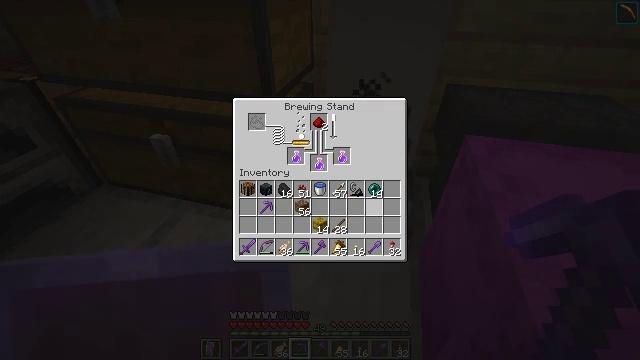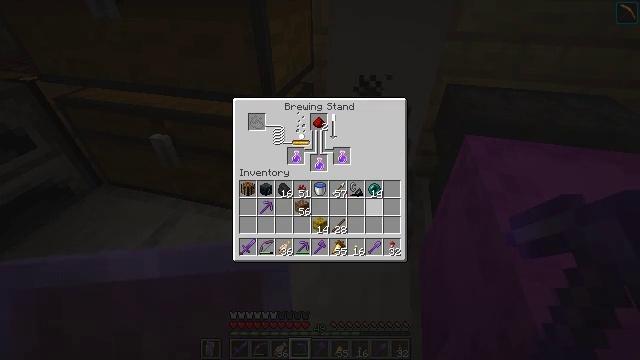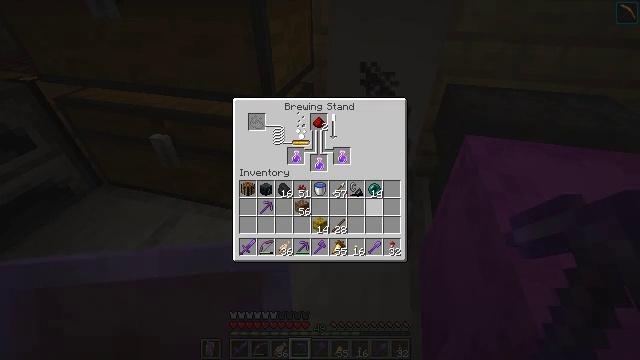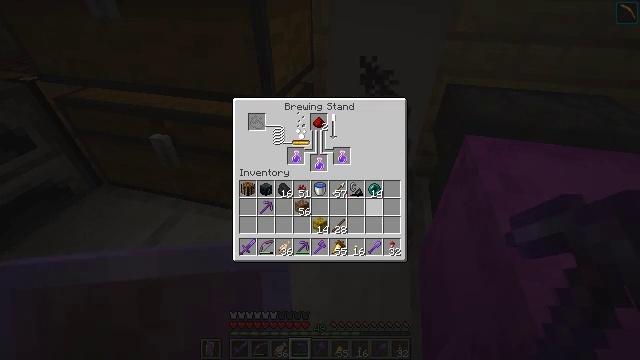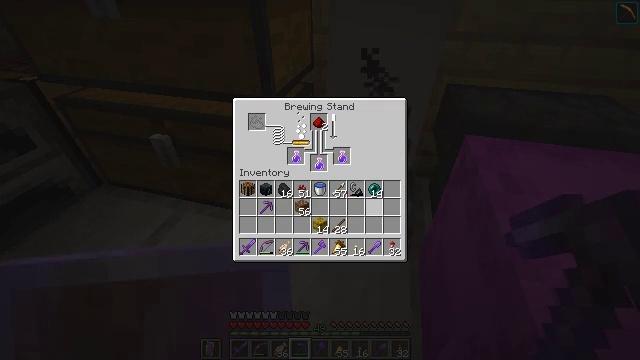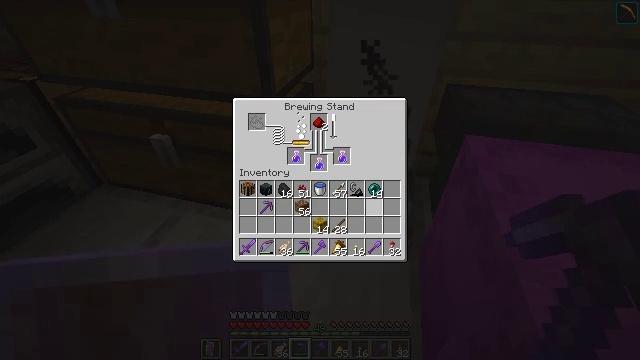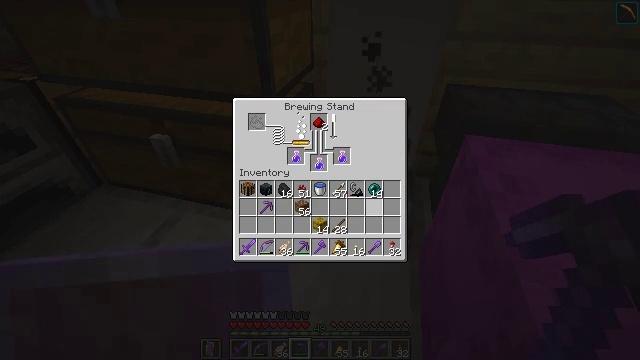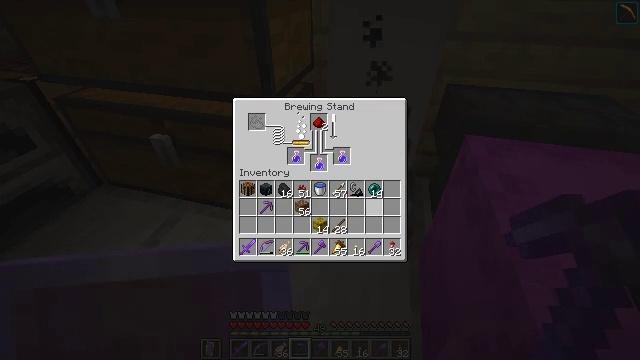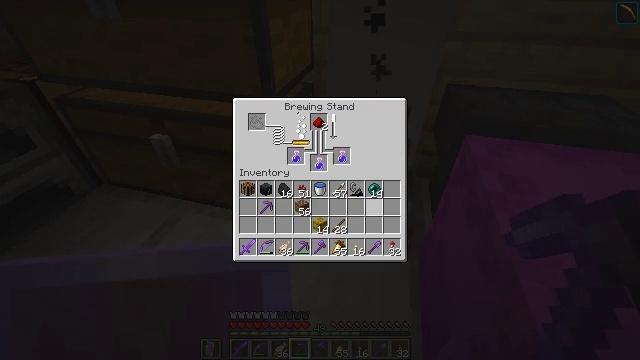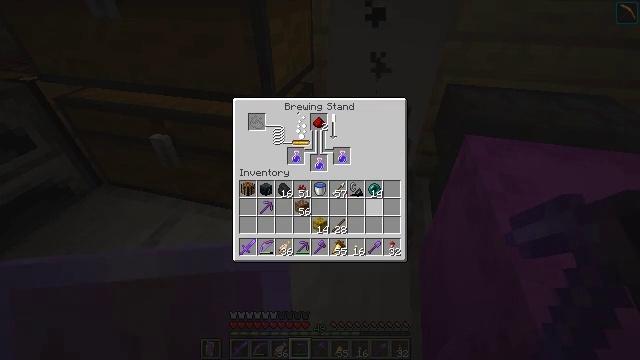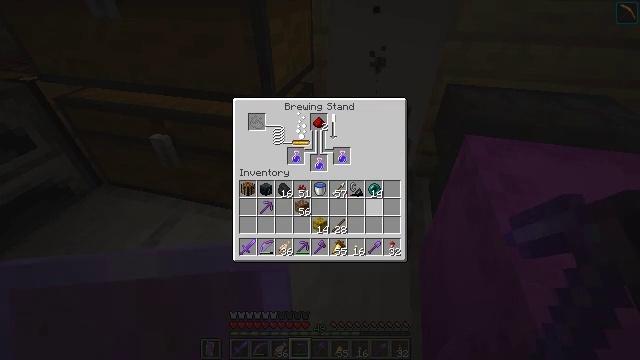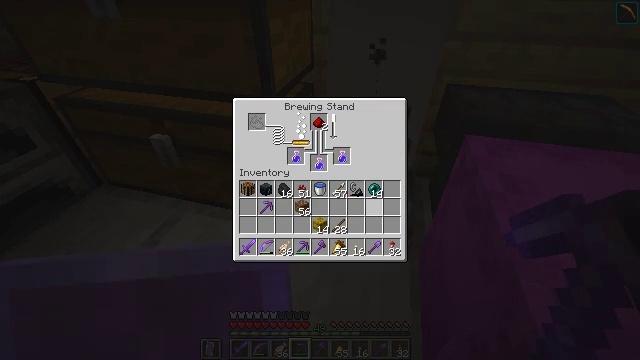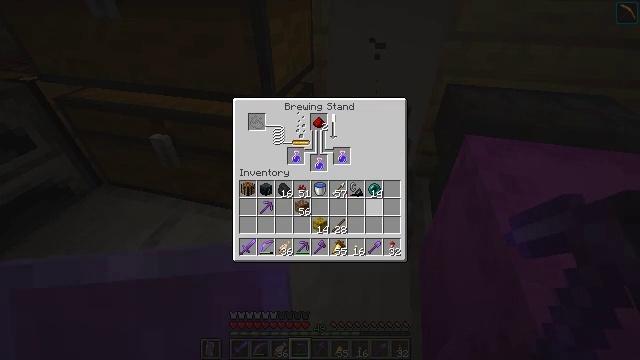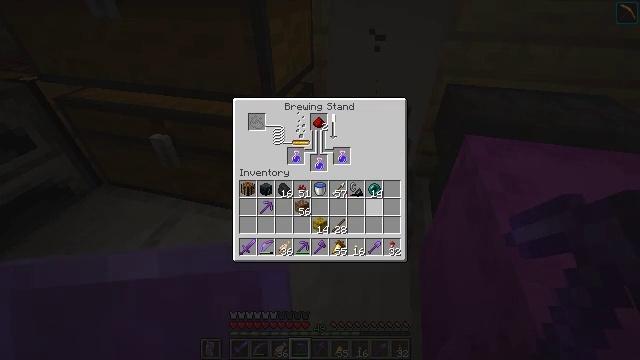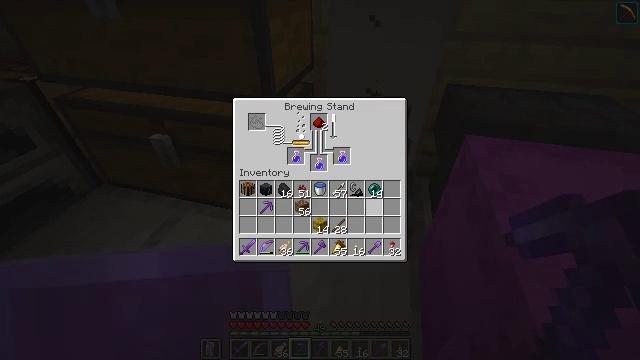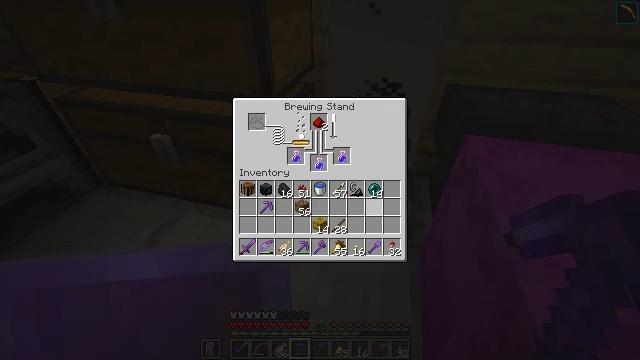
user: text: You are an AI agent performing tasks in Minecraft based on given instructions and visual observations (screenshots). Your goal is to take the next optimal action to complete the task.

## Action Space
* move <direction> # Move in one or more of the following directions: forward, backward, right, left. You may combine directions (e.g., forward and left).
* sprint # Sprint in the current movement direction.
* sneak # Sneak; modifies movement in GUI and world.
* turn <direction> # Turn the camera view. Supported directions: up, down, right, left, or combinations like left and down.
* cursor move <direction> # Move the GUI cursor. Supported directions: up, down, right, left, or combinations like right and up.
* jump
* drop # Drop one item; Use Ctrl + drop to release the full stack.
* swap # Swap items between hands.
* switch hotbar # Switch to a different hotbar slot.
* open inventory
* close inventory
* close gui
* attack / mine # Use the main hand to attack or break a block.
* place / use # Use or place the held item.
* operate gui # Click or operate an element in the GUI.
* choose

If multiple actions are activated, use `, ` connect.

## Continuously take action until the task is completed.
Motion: motion action
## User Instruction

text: Use blaze rods to make blaze powder.
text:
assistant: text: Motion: no_op
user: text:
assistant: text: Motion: no_op
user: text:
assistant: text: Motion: no_op
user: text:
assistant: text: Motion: no_op
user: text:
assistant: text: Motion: no_op
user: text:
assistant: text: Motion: no_op
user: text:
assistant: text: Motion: no_op
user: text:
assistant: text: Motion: no_op
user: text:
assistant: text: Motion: no_op
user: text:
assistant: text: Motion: no_op
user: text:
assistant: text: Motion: no_op
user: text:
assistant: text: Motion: no_op
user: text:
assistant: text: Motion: no_op
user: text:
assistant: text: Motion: no_op
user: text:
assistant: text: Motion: no_op
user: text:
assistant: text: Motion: no_op
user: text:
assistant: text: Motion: no_op
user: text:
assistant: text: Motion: no_op
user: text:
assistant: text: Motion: no_op
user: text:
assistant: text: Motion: no_op
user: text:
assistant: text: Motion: no_op
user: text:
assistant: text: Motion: no_op
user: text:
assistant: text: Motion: no_op
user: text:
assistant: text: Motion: no_op
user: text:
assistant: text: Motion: no_op
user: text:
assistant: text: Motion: no_op
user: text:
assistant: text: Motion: no_op
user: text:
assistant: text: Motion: no_op
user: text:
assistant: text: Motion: no_op
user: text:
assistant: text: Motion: no_op